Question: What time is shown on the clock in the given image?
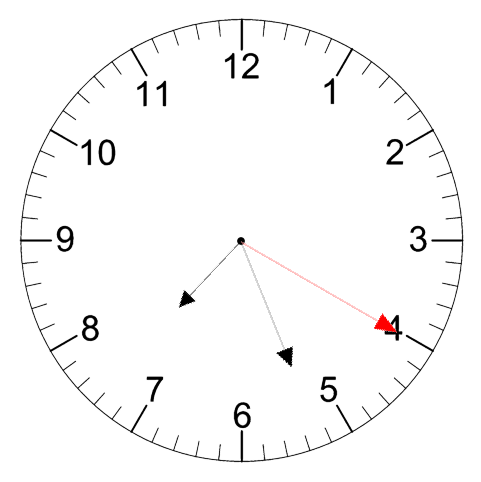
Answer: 07:26:20